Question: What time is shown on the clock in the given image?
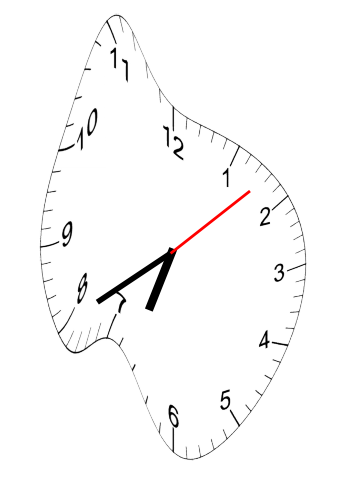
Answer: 06:40:08